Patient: sex M, age 74
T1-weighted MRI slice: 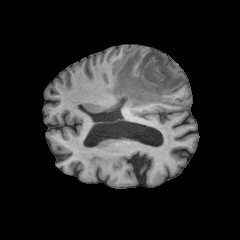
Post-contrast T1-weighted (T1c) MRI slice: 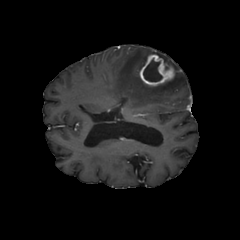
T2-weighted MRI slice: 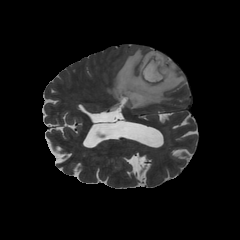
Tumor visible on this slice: yes
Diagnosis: Glioblastoma, IDH-wildtype
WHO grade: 4